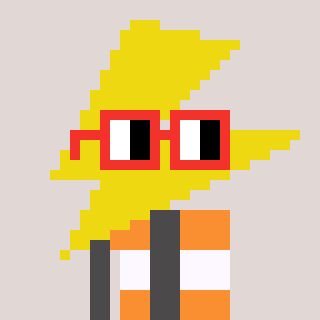
a pixel art character with square red glasses, a lightning bolt-shaped head and a grayscale-colored body on a warm background